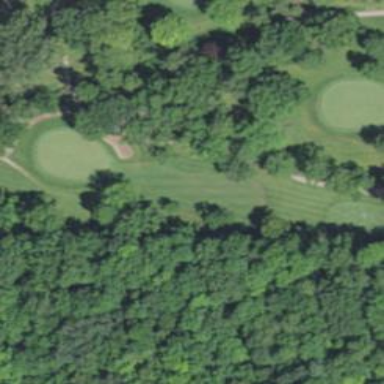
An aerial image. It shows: Path for golf carts.